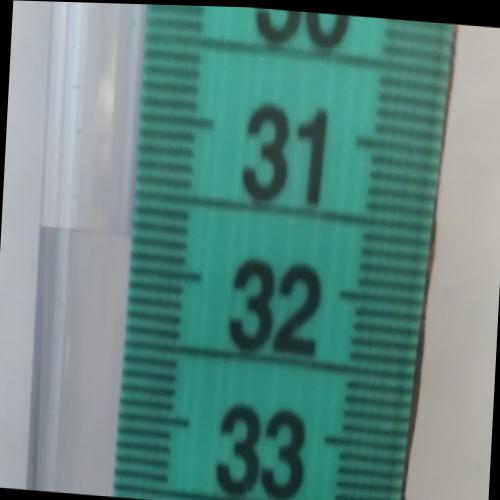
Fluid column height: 31.8 cm